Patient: sex M, age 63
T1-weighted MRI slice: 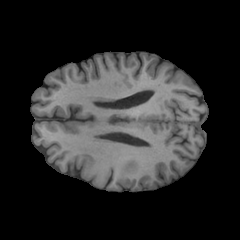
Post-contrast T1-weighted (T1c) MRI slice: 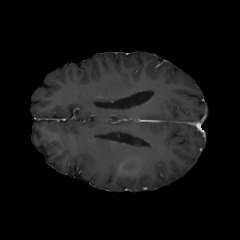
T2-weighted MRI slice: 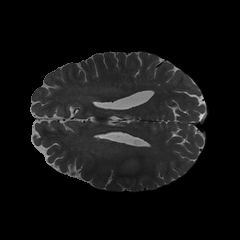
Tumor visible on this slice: yes
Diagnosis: Glioblastoma, IDH-wildtype
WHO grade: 4